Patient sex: M
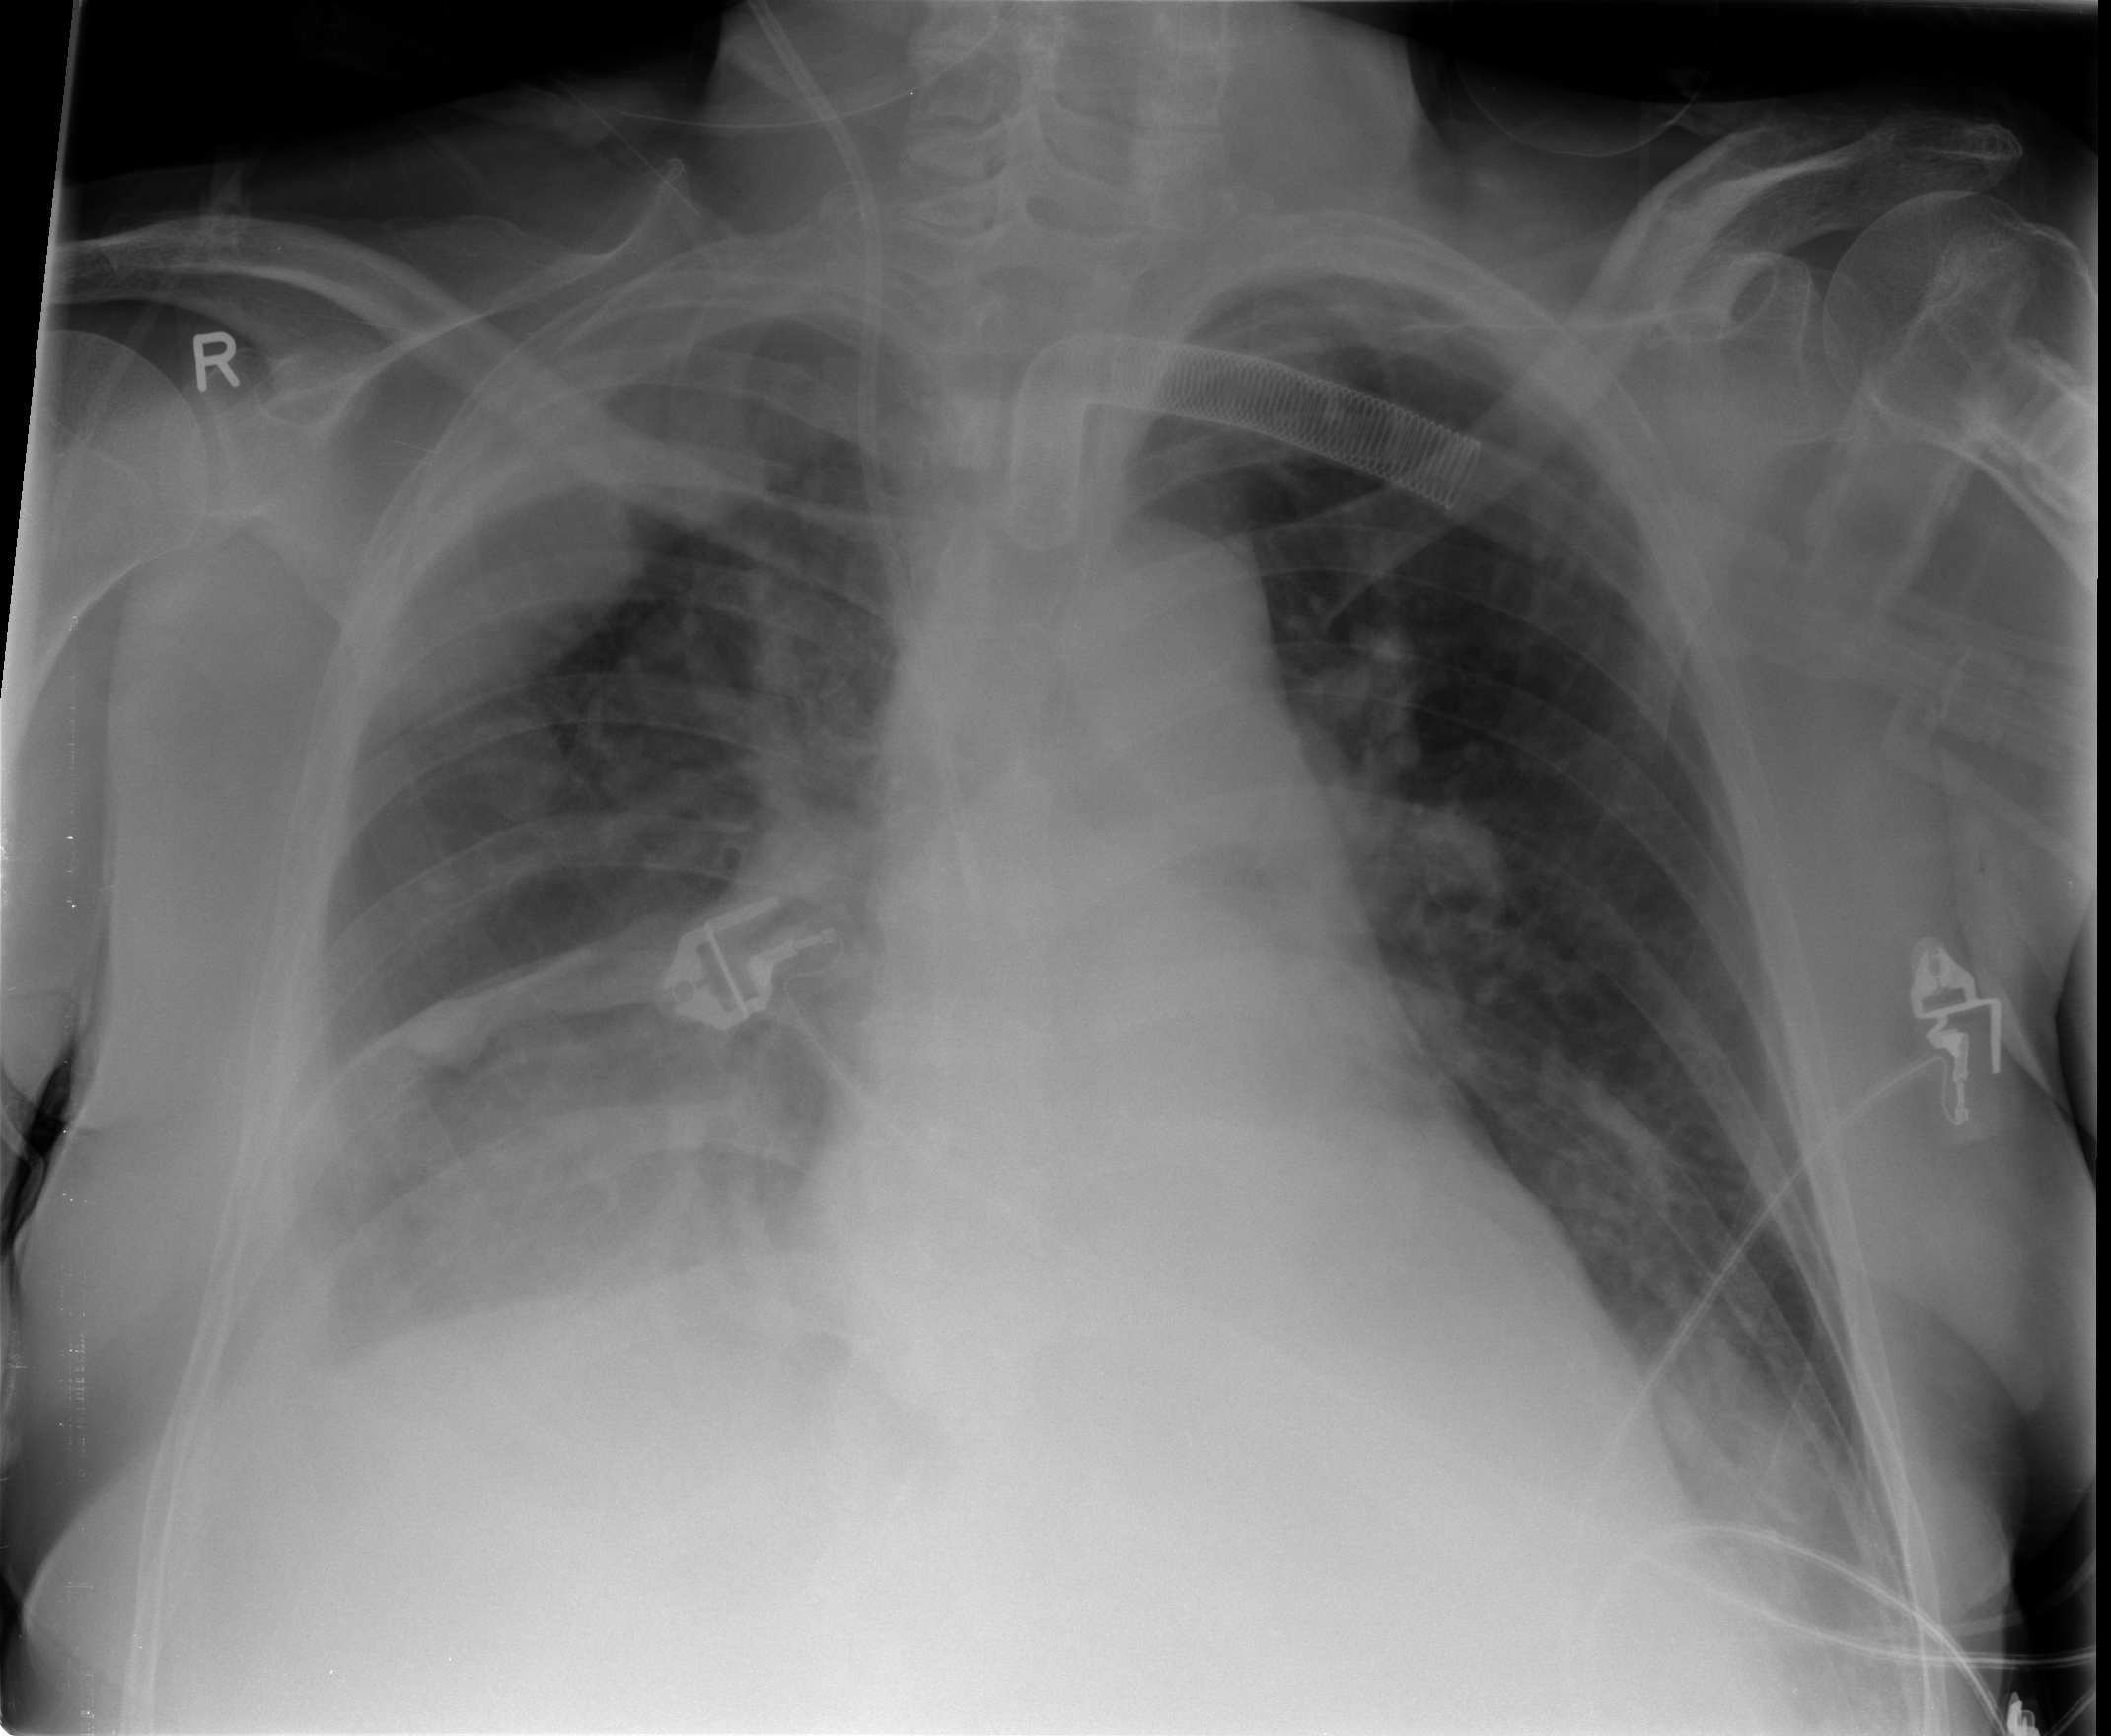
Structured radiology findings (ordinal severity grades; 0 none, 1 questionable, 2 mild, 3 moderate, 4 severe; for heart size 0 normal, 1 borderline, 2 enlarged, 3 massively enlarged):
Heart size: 0
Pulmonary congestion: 1
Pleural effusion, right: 2
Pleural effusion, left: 1
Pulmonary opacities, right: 1
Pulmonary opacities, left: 0
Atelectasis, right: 2
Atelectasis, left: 2